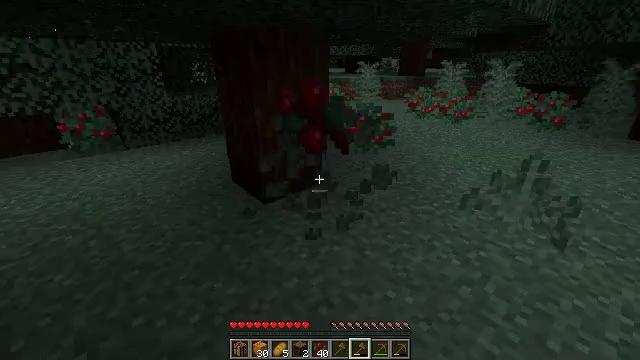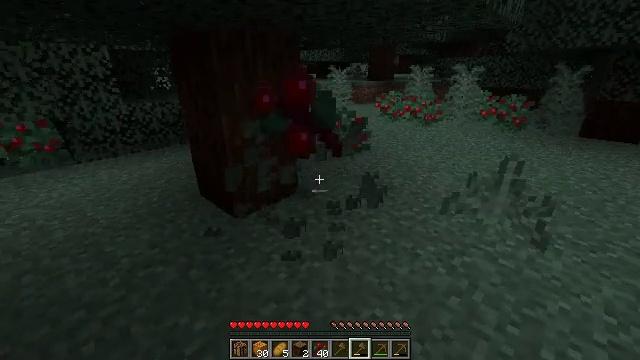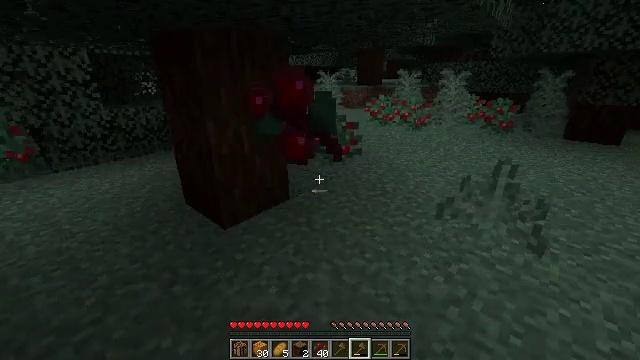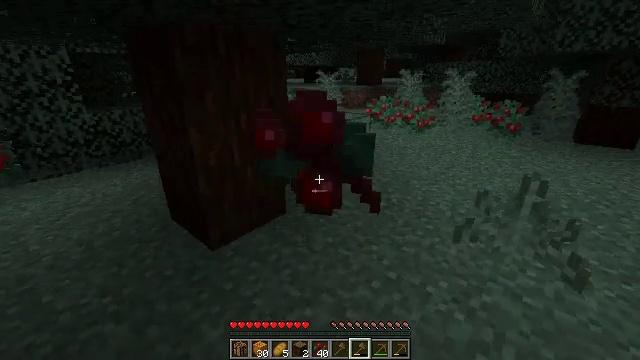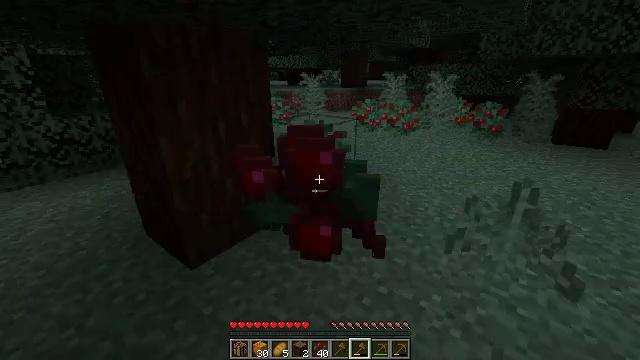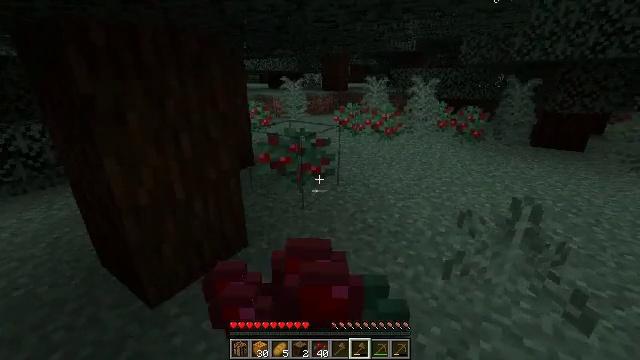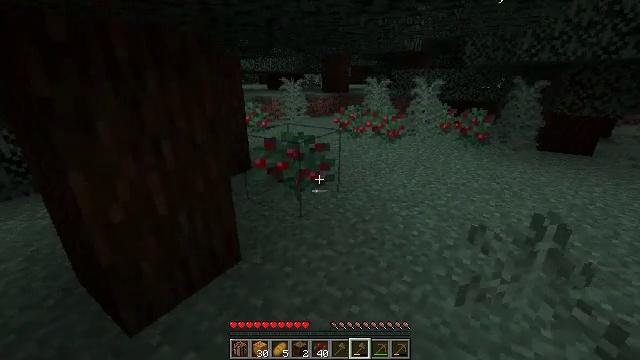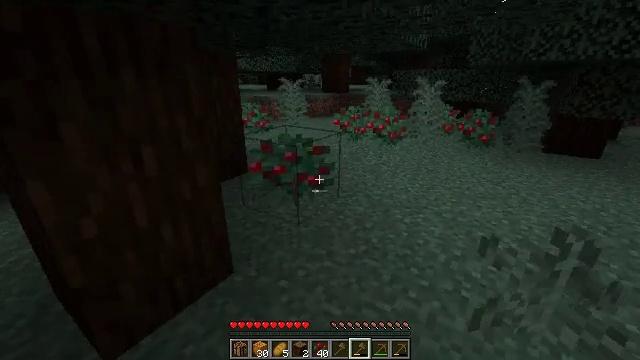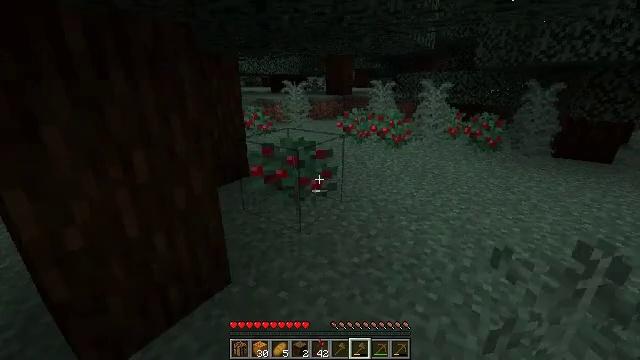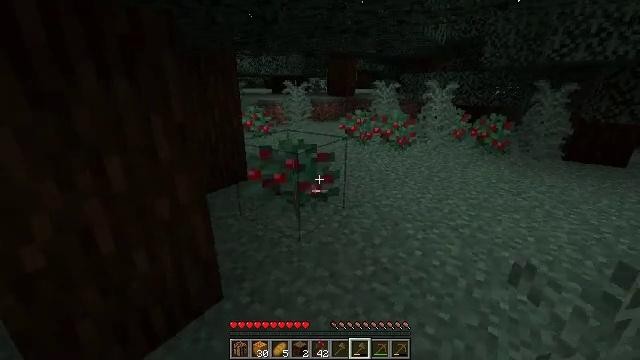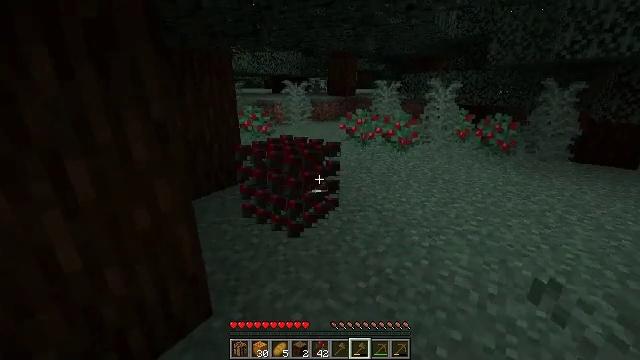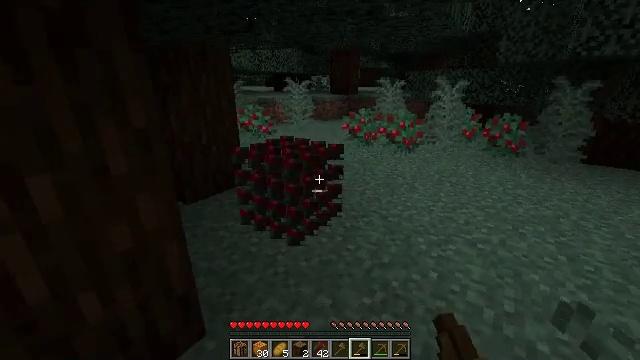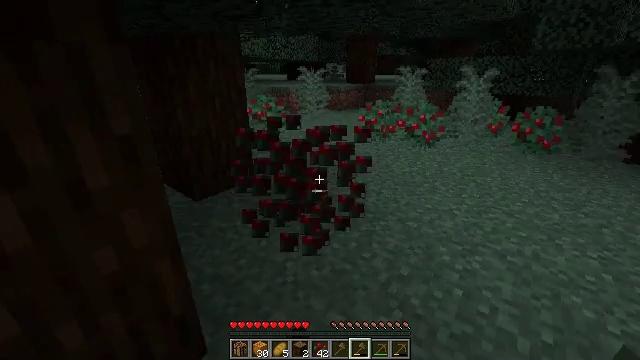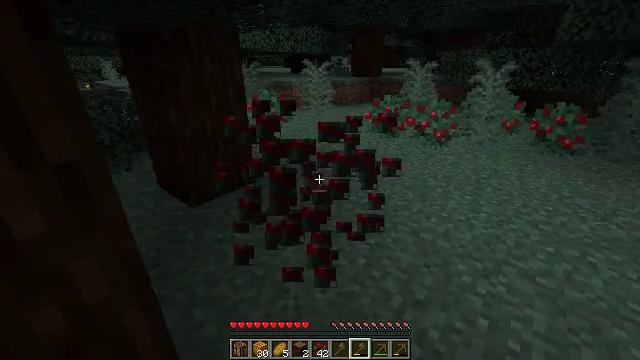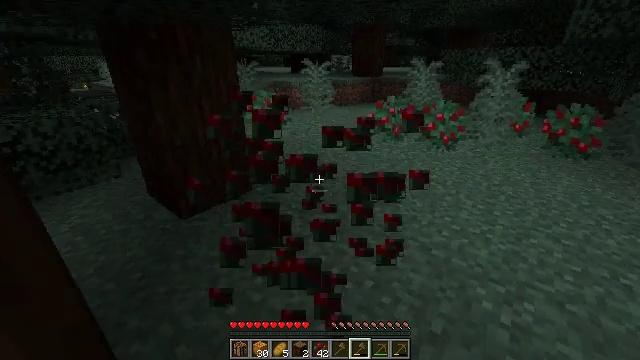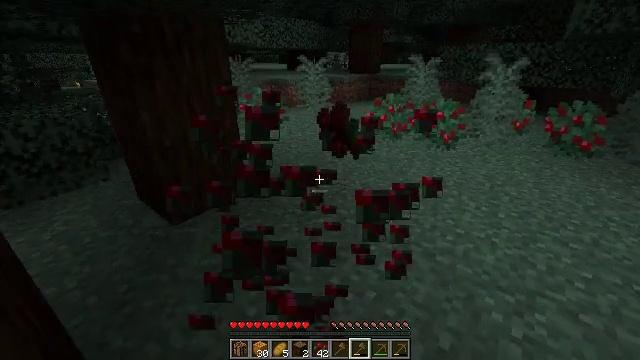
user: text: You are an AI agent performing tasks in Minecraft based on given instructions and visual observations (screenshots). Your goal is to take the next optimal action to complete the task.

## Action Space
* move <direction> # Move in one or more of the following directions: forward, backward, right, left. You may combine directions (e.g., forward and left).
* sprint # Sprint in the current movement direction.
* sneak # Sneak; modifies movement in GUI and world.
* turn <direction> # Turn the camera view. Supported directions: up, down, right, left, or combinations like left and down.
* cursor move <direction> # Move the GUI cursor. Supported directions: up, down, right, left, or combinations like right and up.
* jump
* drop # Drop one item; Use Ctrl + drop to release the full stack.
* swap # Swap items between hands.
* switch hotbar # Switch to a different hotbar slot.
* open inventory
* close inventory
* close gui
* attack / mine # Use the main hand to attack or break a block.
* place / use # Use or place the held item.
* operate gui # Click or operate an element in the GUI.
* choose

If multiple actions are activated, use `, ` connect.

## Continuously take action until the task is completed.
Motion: motion action
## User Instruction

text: Mine the sweet berry bush.
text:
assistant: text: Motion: move forward, turn right
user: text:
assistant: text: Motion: move forward, turn right
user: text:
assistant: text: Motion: move forward
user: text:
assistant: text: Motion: move forward, turn right
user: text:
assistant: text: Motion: move forward, turn right
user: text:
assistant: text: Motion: move forward
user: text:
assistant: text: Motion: move forward
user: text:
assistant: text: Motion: move forward
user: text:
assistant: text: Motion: move forward
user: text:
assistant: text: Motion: move forward, attack / mine
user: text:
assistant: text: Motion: move forward, attack / mine
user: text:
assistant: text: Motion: move forward, turn left and down, attack / mine
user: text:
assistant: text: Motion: move forward, turn down
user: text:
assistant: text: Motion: move forward
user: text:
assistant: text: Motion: move forward
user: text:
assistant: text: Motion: move forward, turn right and down
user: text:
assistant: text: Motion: move forward, turn right
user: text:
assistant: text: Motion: move forward, turn right
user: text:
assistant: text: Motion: move forward, turn right and up
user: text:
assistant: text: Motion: move forward, turn right and up
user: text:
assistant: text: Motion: move forward
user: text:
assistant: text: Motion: move forward
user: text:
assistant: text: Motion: move forward
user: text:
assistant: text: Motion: move forward, turn left
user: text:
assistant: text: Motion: move forward and move left
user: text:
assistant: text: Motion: move forward and move left
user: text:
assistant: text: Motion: move forward and move left
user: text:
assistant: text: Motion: move forward
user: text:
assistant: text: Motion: move forward, turn left and down
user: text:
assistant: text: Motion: move forward, turn down, attack / mine